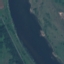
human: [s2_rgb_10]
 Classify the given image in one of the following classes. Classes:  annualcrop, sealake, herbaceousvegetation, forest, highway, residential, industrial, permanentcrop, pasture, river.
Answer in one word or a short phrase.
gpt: River